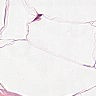
Metastatic tissue present: no